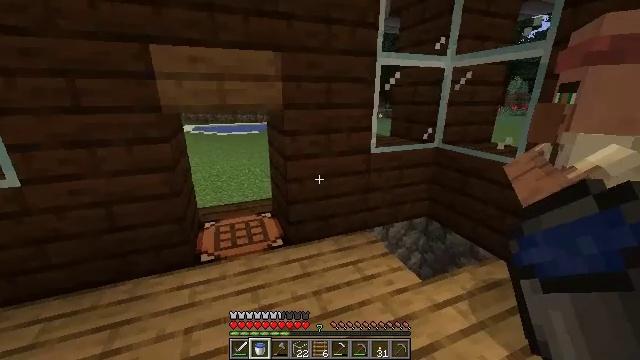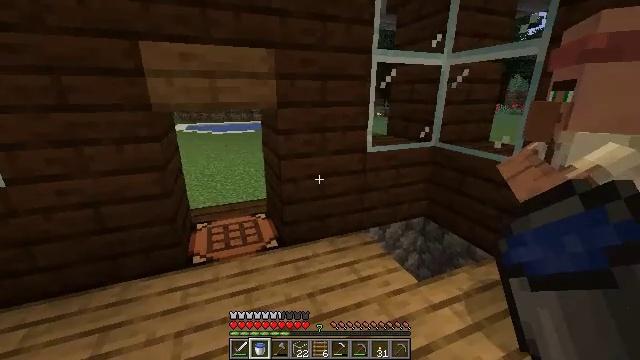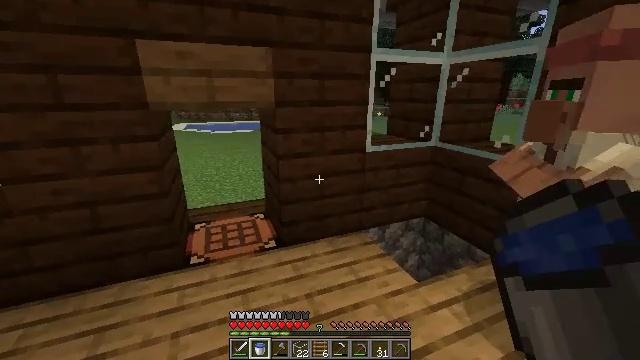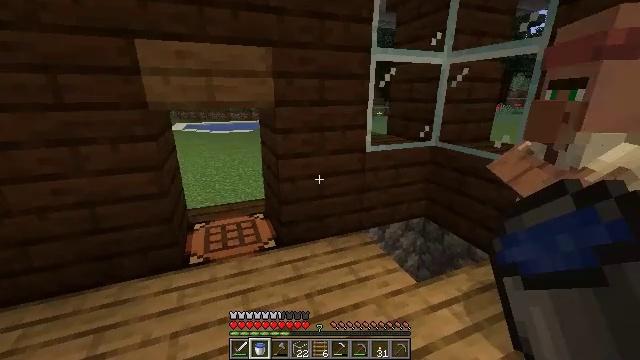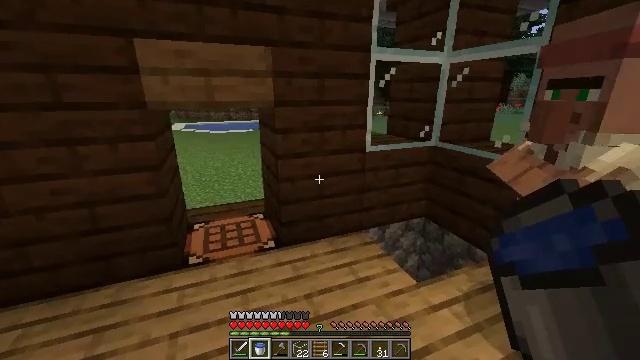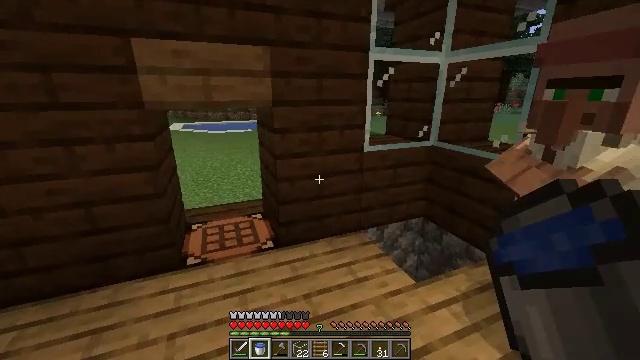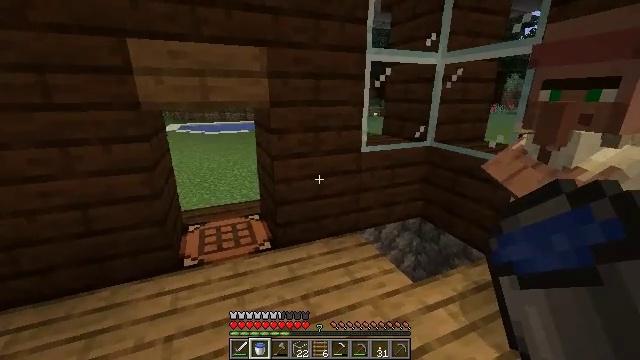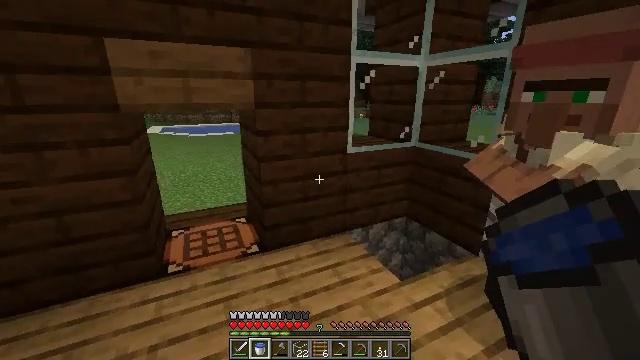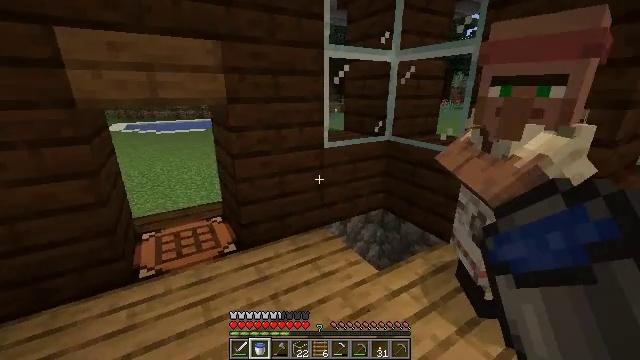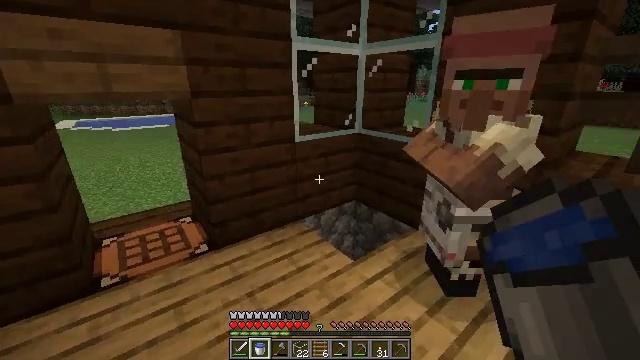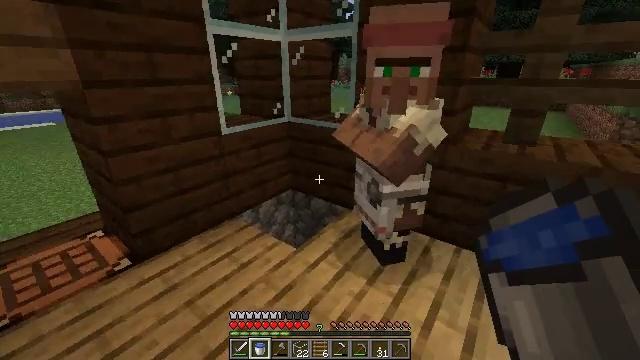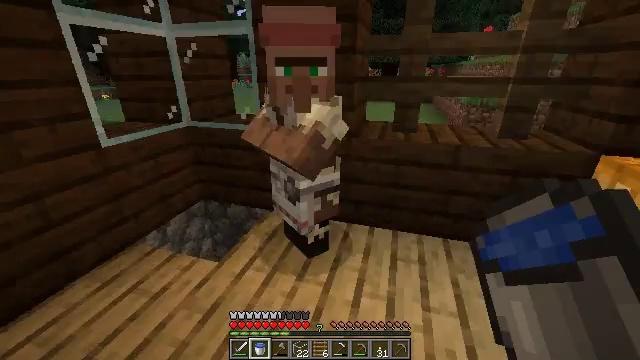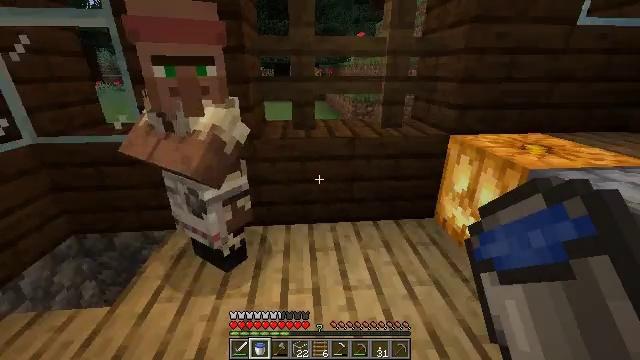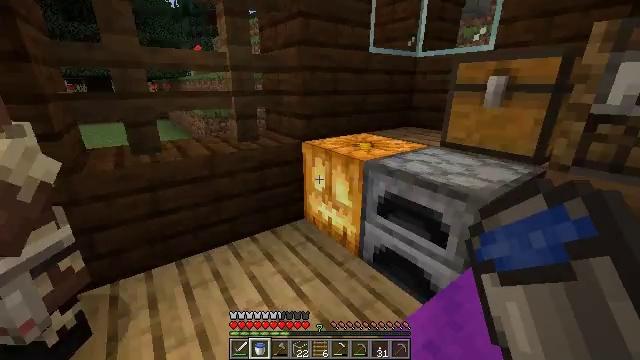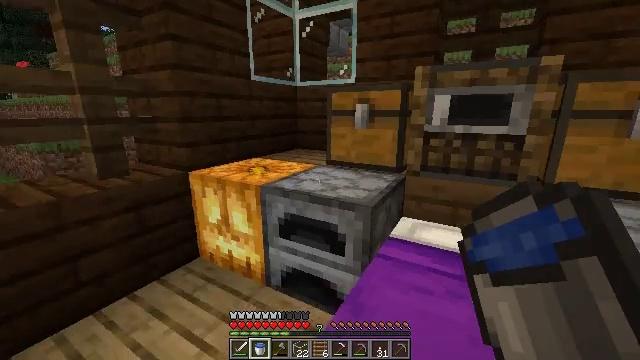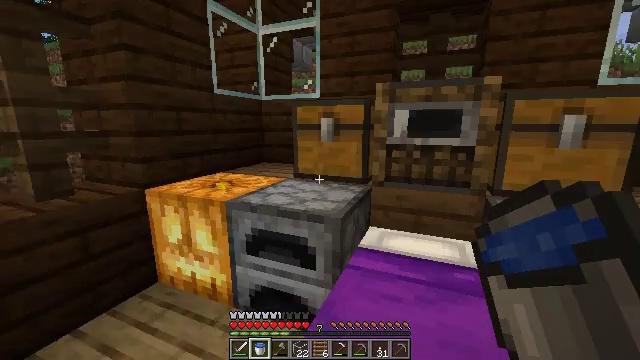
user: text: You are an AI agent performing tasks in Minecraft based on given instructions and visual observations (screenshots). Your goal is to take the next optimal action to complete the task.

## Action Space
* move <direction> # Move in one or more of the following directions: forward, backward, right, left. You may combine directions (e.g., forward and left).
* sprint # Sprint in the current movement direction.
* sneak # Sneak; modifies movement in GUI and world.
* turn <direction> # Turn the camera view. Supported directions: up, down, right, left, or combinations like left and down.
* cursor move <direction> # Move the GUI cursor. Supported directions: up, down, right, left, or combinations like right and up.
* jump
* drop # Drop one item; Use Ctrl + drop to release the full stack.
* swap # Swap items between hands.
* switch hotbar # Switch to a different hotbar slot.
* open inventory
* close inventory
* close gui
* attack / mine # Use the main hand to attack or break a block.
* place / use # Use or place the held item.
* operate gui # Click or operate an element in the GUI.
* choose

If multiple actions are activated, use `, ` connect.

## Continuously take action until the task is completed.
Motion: motion action
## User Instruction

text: Open the crafting menu to craft a dark oak sign.
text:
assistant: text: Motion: no_op
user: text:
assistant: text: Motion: no_op
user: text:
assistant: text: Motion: no_op
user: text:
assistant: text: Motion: no_op
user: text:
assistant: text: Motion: no_op
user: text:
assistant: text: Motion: no_op
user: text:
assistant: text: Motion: turn right
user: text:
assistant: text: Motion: turn right and down
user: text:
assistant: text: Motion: turn right and down
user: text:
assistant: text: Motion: turn right and down
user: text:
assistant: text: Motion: turn right
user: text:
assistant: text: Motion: turn right
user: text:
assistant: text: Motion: turn right and up
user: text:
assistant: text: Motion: turn right and up
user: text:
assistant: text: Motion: turn right and up
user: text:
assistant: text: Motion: turn right and up
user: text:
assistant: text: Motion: no_op
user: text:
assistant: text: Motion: no_op
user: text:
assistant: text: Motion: no_op
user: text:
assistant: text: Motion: turn right
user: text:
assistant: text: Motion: turn up
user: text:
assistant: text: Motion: no_op
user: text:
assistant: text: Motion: no_op
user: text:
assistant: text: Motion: use / place
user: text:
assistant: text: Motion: use / place
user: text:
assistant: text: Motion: use / place
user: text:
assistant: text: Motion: use / place
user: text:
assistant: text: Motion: no_op
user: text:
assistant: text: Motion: open gui
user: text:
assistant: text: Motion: no_op